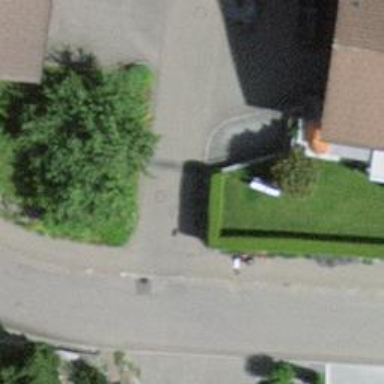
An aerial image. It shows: Hedge barrier.